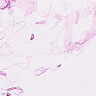
Metastatic tissue present: no